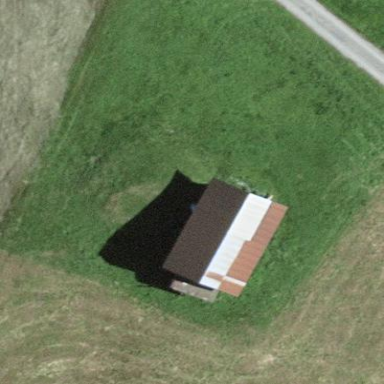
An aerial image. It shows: Rural barn.